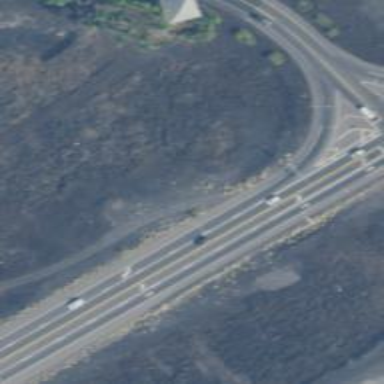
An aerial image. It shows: Asphalt road classified as primary highway.